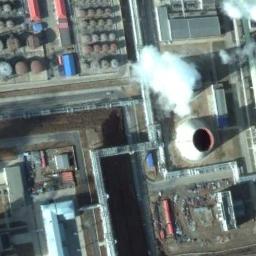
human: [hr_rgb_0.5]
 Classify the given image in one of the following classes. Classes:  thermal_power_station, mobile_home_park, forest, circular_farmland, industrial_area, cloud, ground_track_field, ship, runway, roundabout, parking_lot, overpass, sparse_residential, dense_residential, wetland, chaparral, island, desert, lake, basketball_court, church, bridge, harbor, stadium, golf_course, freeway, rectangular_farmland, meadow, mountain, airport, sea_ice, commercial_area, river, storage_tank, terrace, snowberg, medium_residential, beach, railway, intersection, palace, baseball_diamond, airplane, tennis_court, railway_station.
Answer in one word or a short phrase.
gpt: thermal_power_station